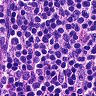
Metastatic tissue present: no